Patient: sex F, age 71
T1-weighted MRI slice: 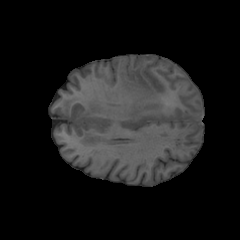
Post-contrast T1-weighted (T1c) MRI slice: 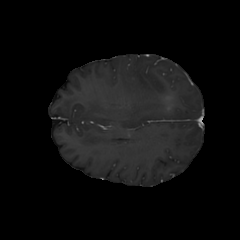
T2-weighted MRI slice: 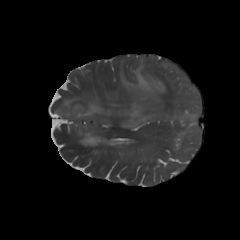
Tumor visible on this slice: yes
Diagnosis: Glioblastoma, IDH-wildtype
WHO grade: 4